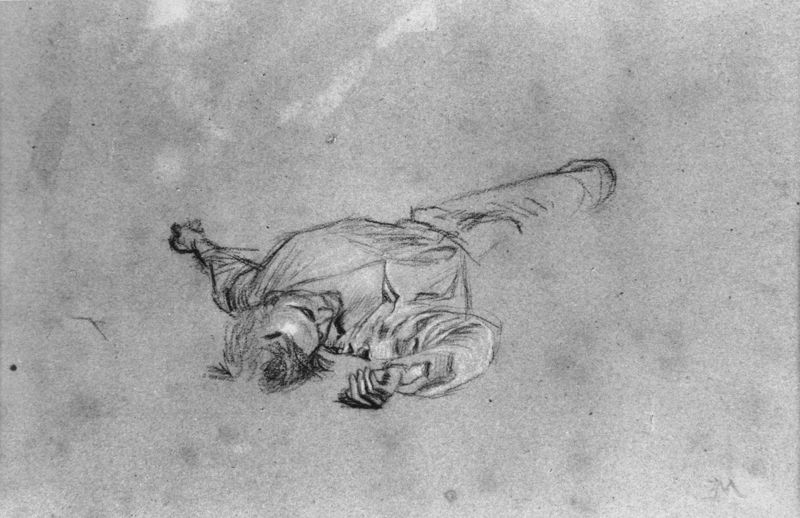
Titel: Liegender Mann; Studie für “Die Barrikade”
Künstler: Ernest Meissonier
Institution: Poissy, Musée d’ Art  et d’ Histoire
Schlagwörter: hand, kopf, körper, mann, frau, grau, licht, nase, pastell, schwarz, skizze, stirn, weiss, zeichnung, hemd, hose, jung, arm, augen, bluse, gesicht, mensch, tod, haare, blatt, bein, papier, liegen, schlafend, studie, laufen, liegend, unscharf, oben, buch, kohle, druck, stich, rennen, bleistift, kopie, flecken, jüngling, verwischt, verwundet, leigen, ausruhen, rumpf, gefallener, bekleidet, ballt, rlaufen